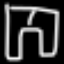
Label: pants